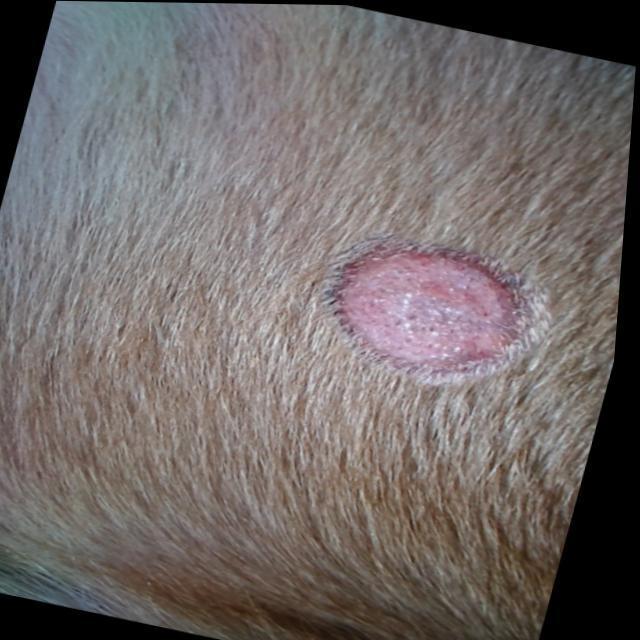
Canine ringworm (Dermatophytosis) — fungal infection caused by Microsporum or Trichophyton. Presents with circular alopecia, scaling, crusting, and broken hairs.